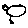
Label: bird